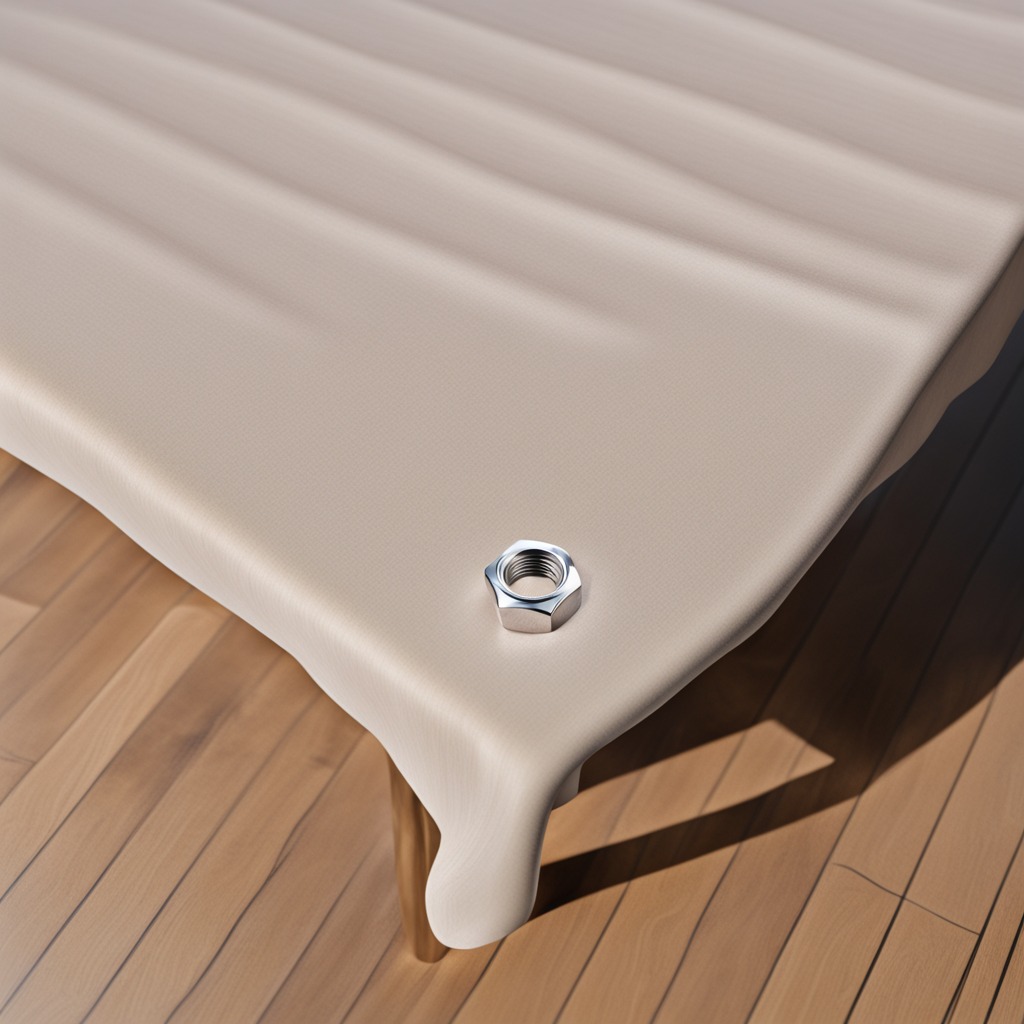
A metal nut lies on the wooden table in the outdoor workshop.